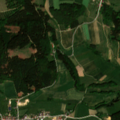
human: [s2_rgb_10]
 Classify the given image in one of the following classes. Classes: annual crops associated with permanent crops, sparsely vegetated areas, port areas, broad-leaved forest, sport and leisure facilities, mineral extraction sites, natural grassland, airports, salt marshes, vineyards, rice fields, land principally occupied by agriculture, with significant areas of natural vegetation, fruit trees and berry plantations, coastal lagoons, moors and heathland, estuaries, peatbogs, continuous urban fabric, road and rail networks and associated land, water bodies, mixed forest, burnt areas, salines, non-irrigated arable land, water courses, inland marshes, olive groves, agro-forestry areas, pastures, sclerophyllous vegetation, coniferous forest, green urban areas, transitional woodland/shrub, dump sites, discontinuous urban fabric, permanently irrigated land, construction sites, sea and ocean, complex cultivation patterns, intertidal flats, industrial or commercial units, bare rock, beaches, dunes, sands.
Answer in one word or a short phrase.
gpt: discontinuous urban fabric, non-irrigated arable land, complex cultivation patterns, land principally occupied by agriculture, with significant areas of natural vegetation, coniferous forest